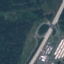
Land use / land cover: Highway